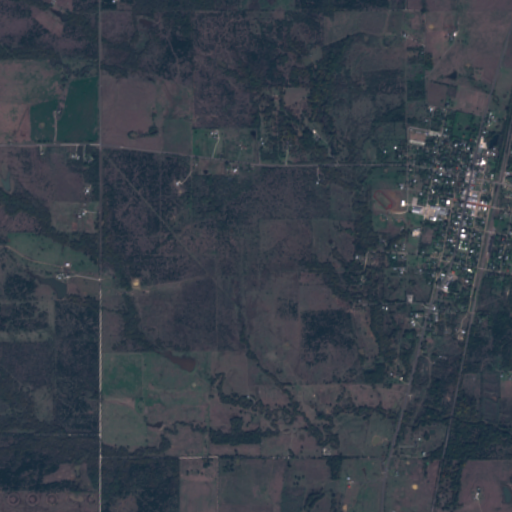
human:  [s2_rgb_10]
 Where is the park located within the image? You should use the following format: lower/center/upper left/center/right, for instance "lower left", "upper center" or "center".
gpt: The park is located in the upper right of the image.
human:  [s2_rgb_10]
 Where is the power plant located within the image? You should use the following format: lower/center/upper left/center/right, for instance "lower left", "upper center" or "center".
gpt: There is no power plant in the image.